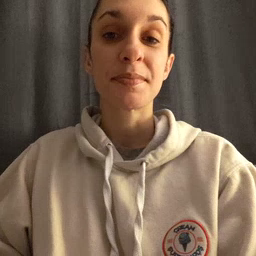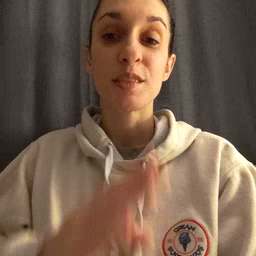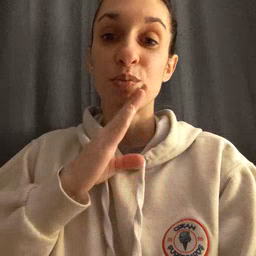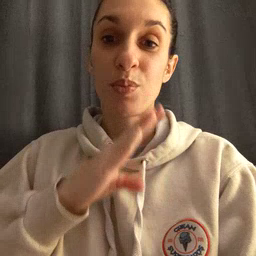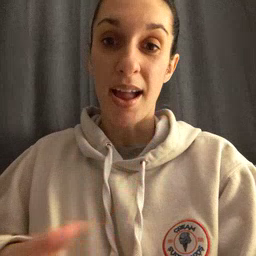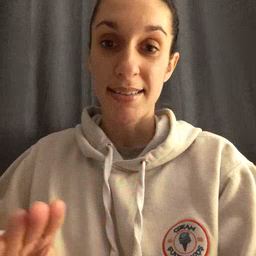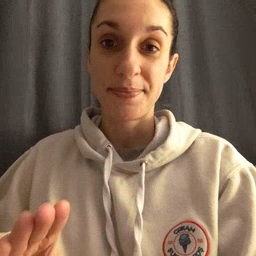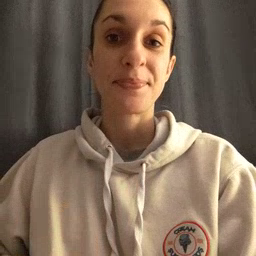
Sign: quiet